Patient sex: M
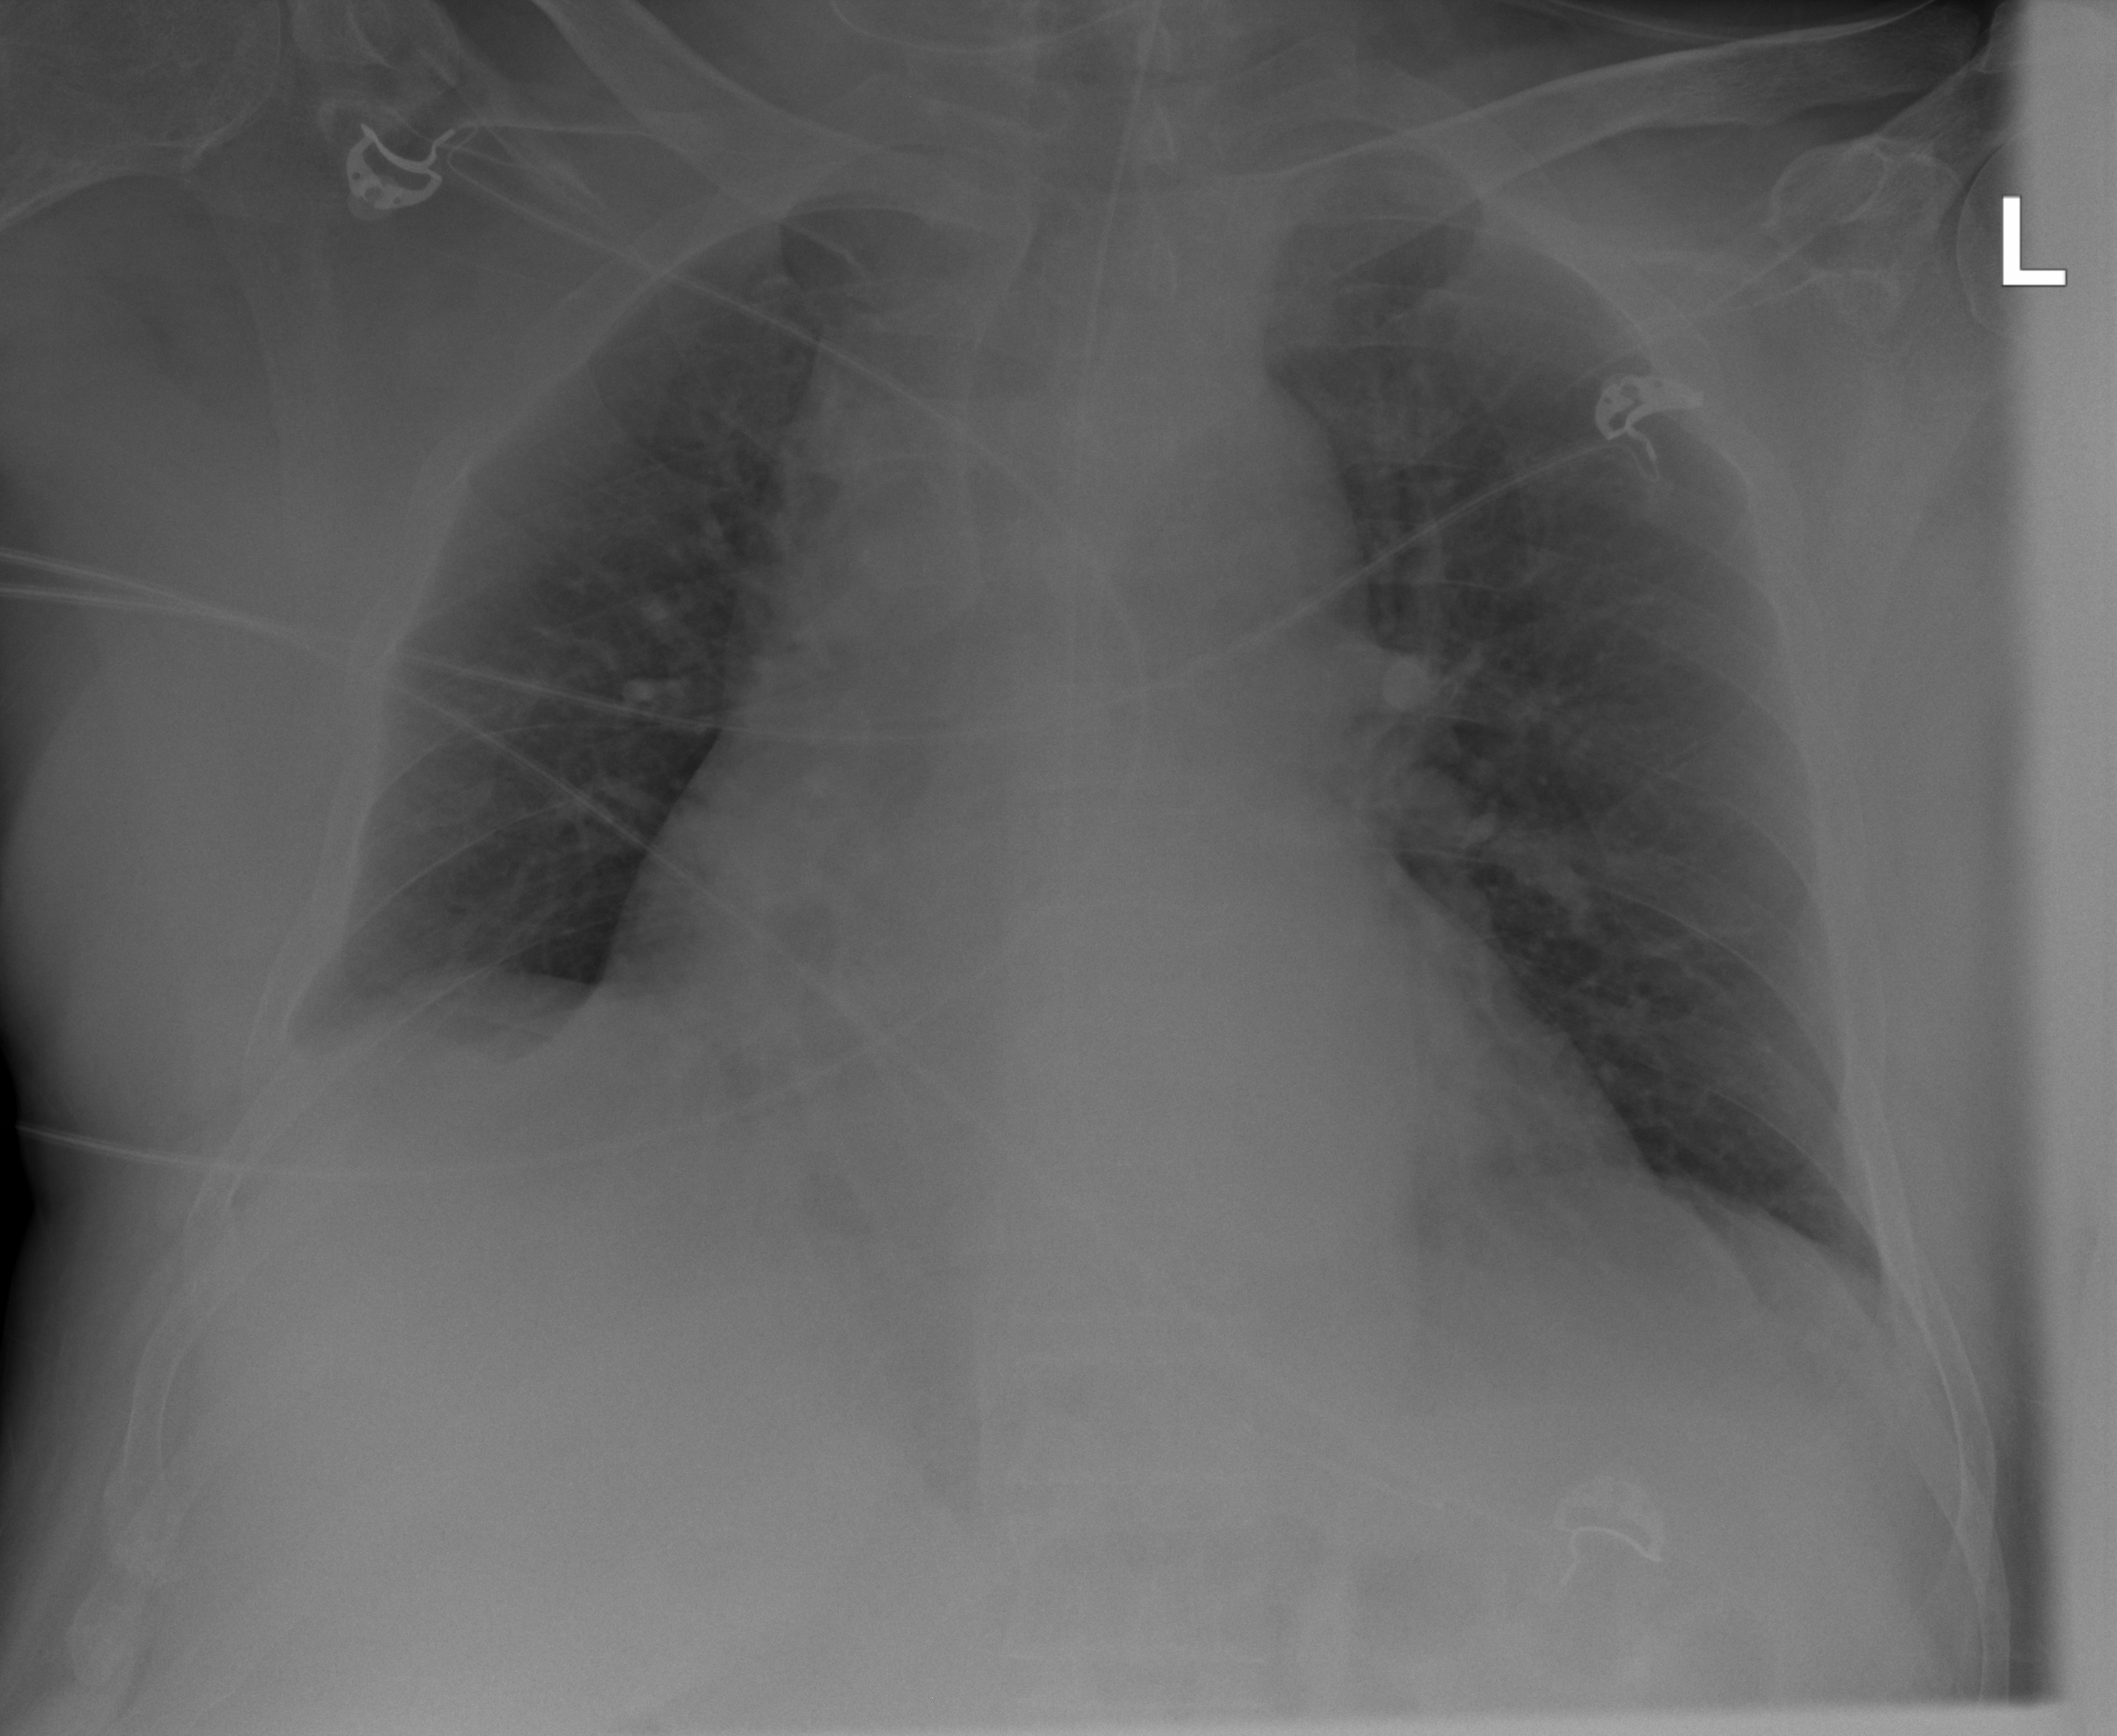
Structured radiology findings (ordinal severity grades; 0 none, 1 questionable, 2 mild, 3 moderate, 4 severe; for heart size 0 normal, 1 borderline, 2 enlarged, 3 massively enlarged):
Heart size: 2
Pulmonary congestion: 1
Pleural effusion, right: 2
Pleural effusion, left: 2
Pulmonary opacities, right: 0
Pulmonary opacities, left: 2
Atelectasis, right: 0
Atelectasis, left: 2